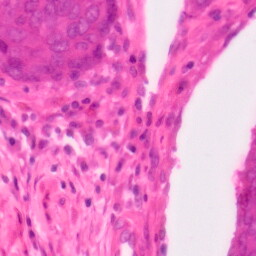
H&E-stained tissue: Colon